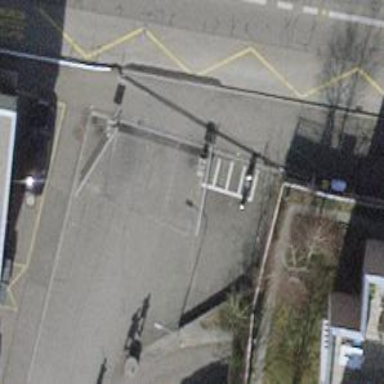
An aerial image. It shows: Bicycle parking facility.